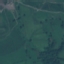
Land use / land cover: Pasture